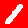
Digit: 1